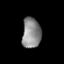
Tissue: prostate
Cell type: T cells
Senescence score: 0.6945
Nuclear area (px): 556
Mean DAPI intensity: 138.764